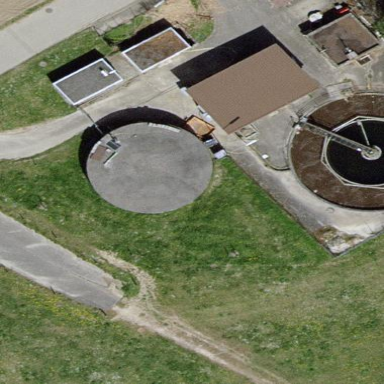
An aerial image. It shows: Industrial area with man-made wastewater plant.